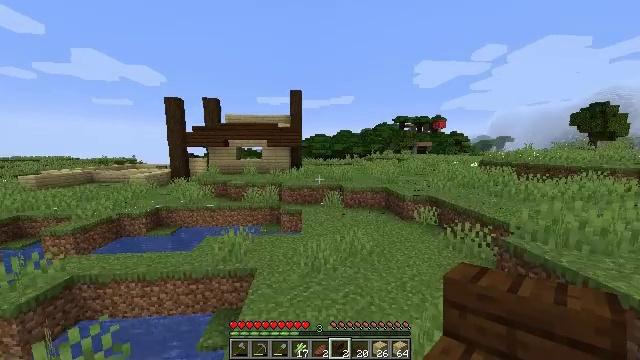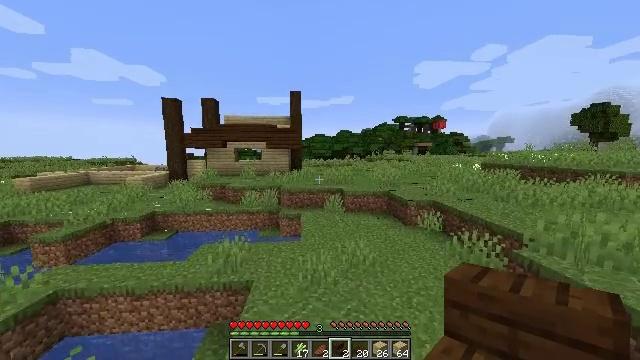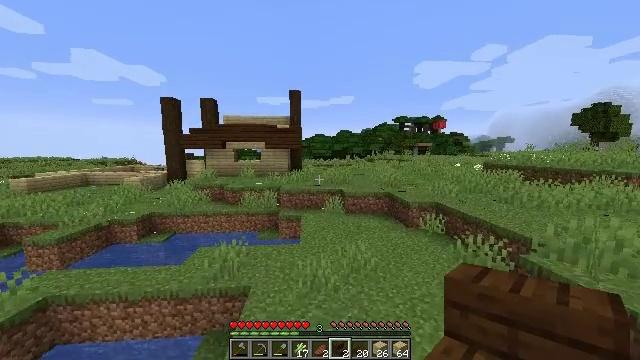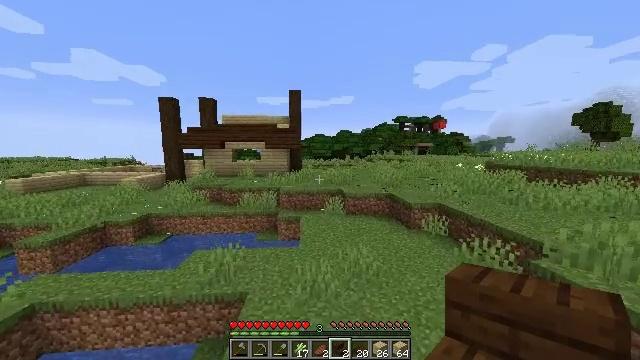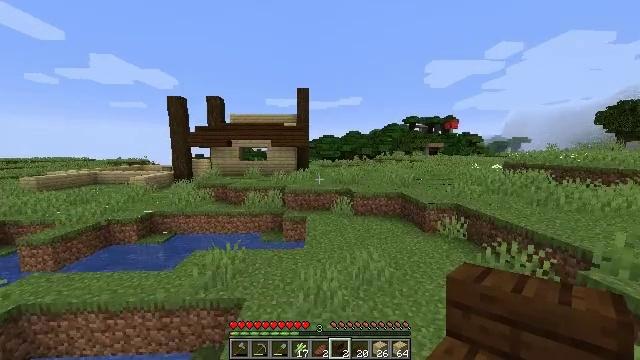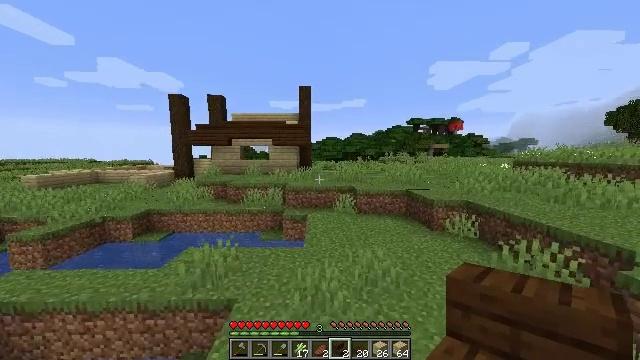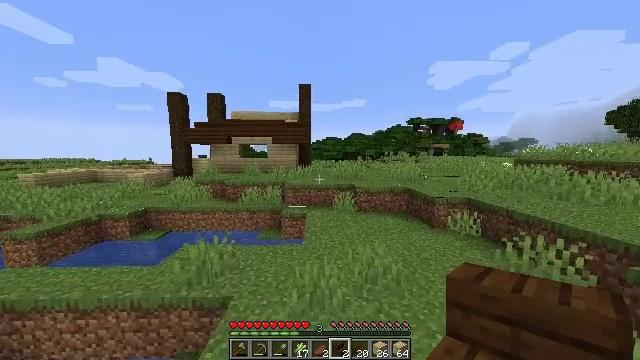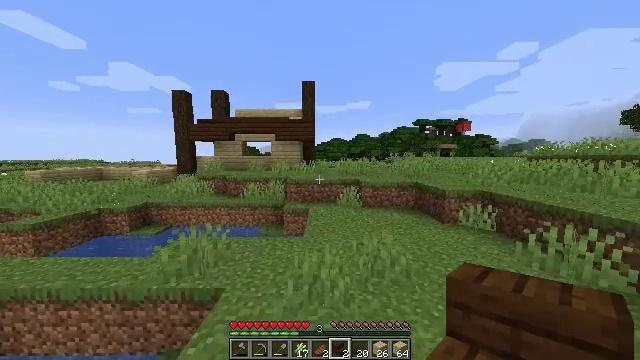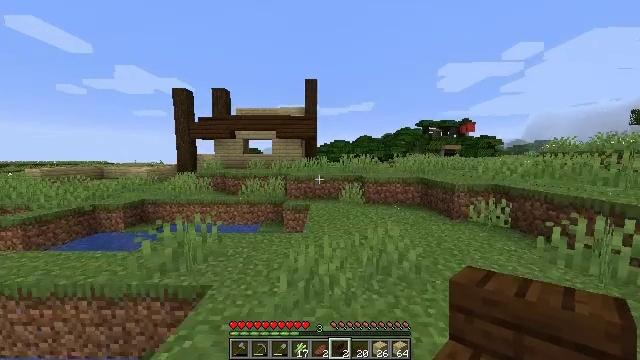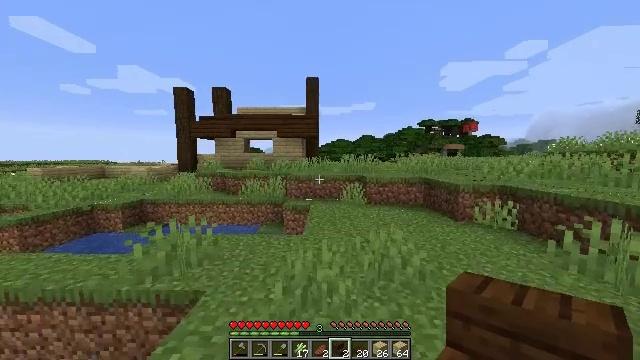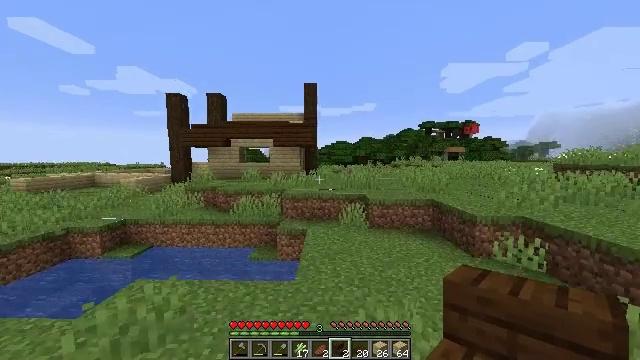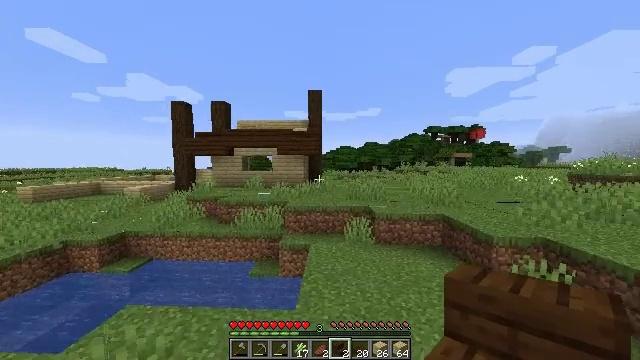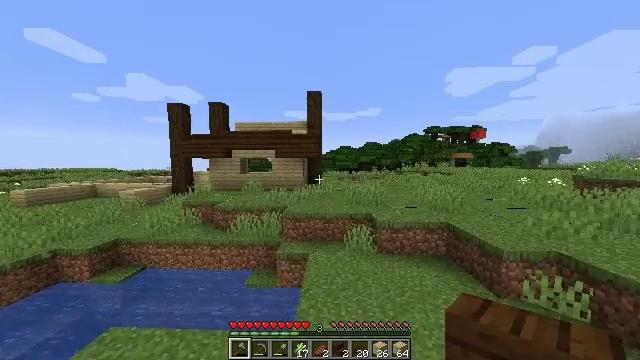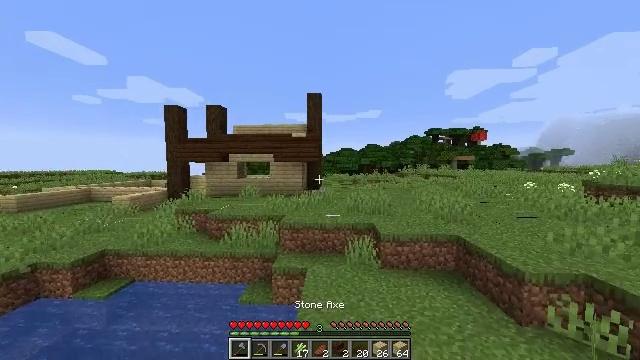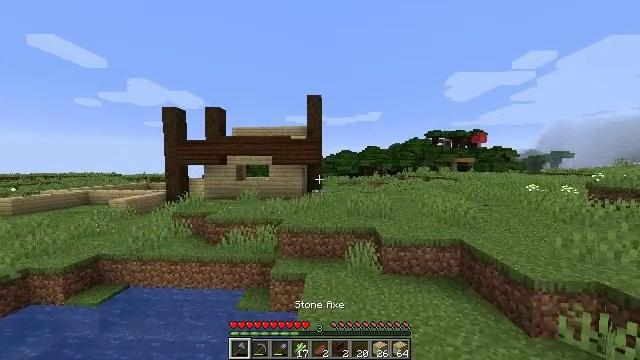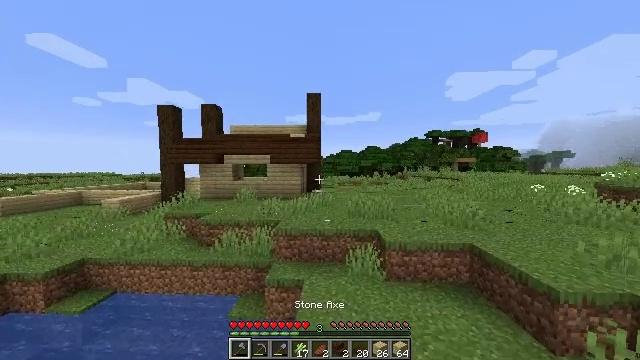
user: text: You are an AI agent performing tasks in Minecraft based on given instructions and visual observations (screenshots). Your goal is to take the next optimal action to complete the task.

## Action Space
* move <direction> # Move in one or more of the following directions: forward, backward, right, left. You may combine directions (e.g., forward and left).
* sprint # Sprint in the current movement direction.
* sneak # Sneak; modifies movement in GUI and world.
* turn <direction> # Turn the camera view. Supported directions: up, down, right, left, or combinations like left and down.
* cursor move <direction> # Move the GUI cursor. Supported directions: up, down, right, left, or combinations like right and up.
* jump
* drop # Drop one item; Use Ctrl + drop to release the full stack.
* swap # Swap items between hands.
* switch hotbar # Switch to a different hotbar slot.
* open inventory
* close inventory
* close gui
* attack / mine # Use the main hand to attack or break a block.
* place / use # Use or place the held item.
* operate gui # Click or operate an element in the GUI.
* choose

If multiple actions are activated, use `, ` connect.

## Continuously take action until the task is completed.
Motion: motion action
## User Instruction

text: Mine dark oak slab.
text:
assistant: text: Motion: move forward, sprint, jump
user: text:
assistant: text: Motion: move forward, sprint, jump
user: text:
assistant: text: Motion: move forward and move right, sprint, jump
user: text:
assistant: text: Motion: move forward and move right, sprint, turn left, jump
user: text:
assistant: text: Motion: move forward and move right, sprint, jump
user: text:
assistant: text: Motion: move forward, sprint, jump
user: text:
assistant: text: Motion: move forward, sprint, turn left, jump
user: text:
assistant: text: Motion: move forward, sprint, jump
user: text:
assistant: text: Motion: move forward, sprint, jump
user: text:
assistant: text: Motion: move forward, sprint, jump
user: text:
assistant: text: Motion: move forward, sprint, turn left and up, jump
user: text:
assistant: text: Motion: move forward, sprint, jump, switch to hotbar 1
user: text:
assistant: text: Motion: move forward, sprint, jump, switch to hotbar 1
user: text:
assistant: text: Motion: move forward, sprint, jump, switch to hotbar 1
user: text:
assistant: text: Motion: move forward, sprint, jump
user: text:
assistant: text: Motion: move forward, sprint, jump
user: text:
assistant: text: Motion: move forward, sprint, jump
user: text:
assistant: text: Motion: move forward, sprint, jump
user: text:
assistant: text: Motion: move forward, sprint, jump
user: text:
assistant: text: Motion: move forward, sprint, jump
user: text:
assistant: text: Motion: move forward, sprint, jump
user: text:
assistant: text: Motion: move forward, sprint, jump
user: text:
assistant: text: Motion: move forward, sprint, jump
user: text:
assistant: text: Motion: move forward, sprint, jump
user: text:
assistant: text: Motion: move forward, sprint, jump
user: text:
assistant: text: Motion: move forward, sprint, jump
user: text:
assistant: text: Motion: move forward, sprint, jump
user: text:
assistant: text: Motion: move forward, sprint, jump
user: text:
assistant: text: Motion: move forward, sprint, jump
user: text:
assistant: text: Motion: move forward, sprint, turn up, jump